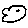
Label: fish